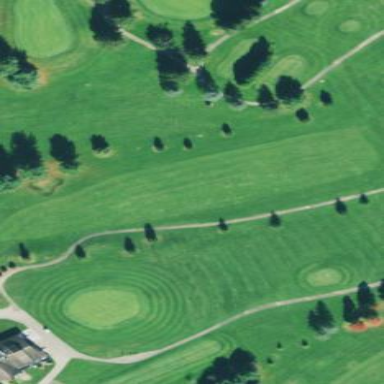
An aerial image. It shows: Scenic golf fairway.